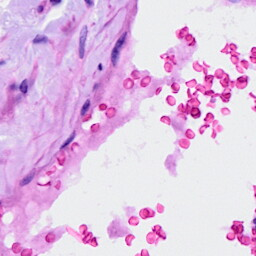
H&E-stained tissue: Ovarian